Field crop: maize
Growth stage: 2
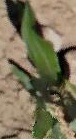
Species: maize